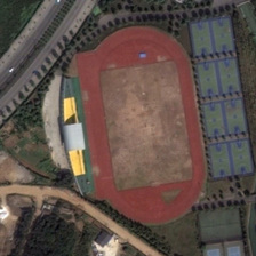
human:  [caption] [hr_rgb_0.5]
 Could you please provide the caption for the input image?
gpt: it is a bald playground and running tracks surrounded by lush trees and houses .

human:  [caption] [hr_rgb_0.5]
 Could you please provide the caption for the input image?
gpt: There are eight basketball courts nearby. The playground is surrounded by many green trees.

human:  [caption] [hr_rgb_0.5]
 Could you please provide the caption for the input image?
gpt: The playground with eight basketball fields near it is surrounded by many green trees.

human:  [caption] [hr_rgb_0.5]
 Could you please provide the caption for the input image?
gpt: a playground with eight nearby basketball fields is surrounded by many green trees.

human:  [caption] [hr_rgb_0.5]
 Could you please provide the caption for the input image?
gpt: The eight basketball courts nearby are surrounded by green trees.